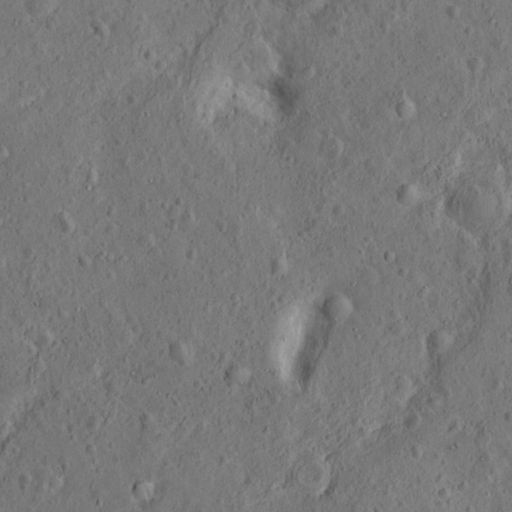
Classes present: Background, Cone